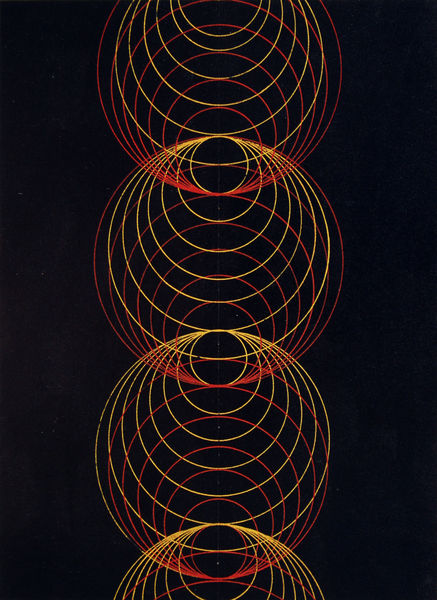
Titel: Stoffmusterentwurf
Künstler: Alexander Rodtschenko
Standort: Moskau
Institution: Rodtsckenko-Archiv
Schlagwörter: gelb, komposition, hintergrund, orange, schwarz, zeichnung, rot, muster, ornament, augen, kreis, rund, abstrakt, formen, grafik, graphik, linien, schweben, plastisch, kreise, reihe, kugel, kugeln, öffnung, rundung, spirale, geometrie, konzentrisch, wiederholung, zweifarbig, installation, steigen, opart, kringel, halbkugel, runden